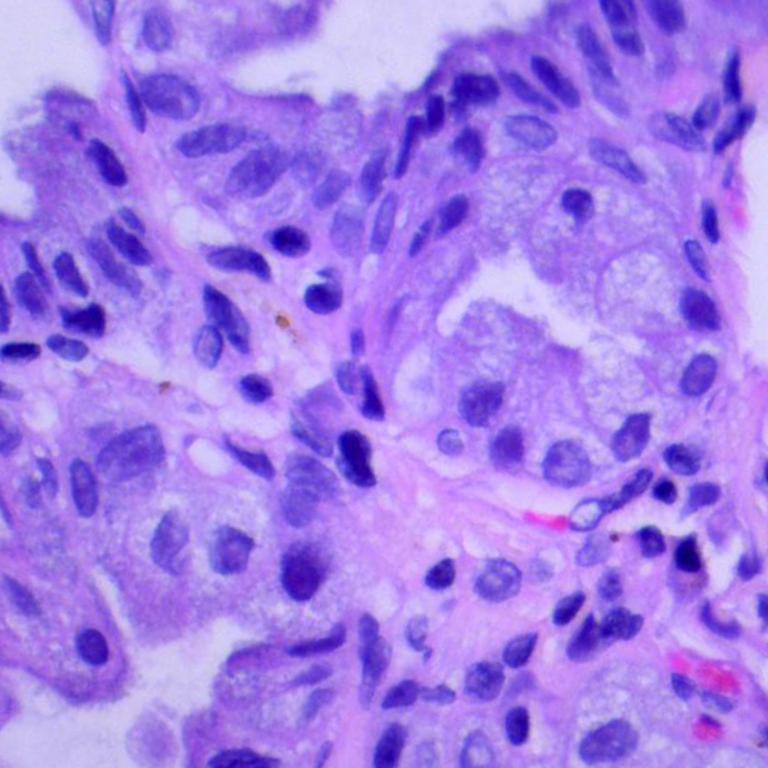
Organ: lung
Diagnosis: adenocarcinomas